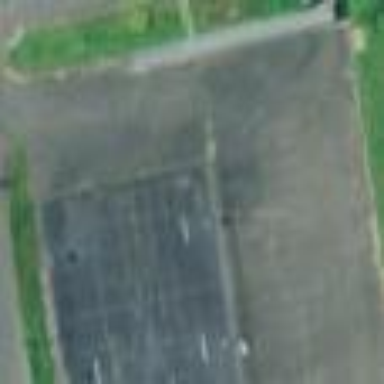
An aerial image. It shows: Paved parking area.